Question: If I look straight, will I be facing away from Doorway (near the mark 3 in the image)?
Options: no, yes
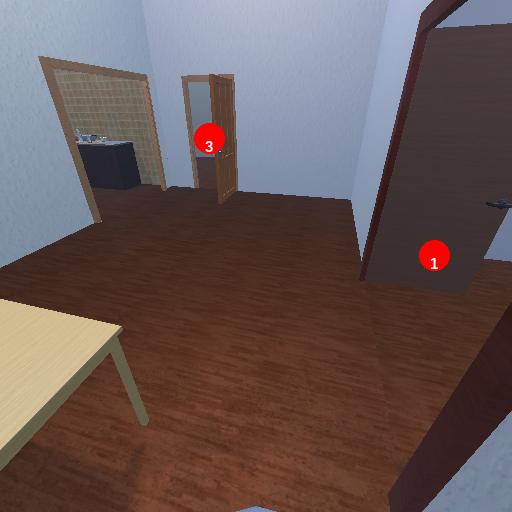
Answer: no